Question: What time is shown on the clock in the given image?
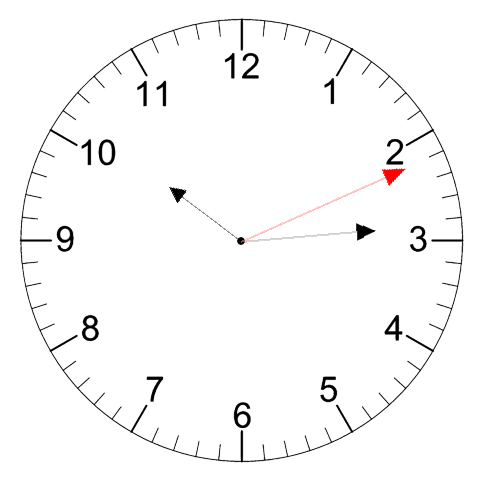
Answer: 10:14:11